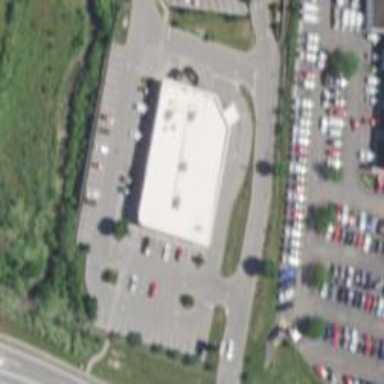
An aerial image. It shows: Pharmacy providing healthcare services.